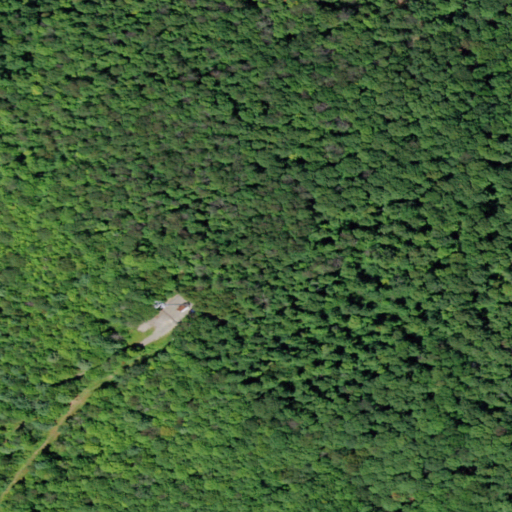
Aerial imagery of mountain in New York named Hooker Mountain containing deciduous forest and mixed forest